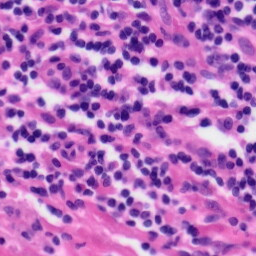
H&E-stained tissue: Tonsil